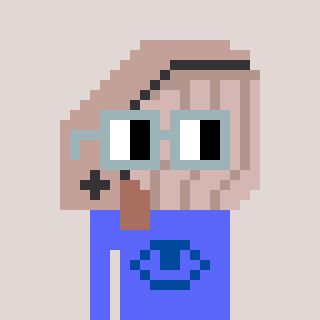
a pixel art character with square dark gray glasses, a whale-shaped head and a purple-colored body on a warm background